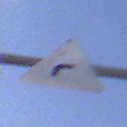
Verkehrszeichen: KurveRechts
Umgebung: Outdoor, RoadRail
Tageszeit: MorningAfternoon
Wetter: PartlyCloudy
Licht: Natural
Jahreszeit: NotSpecified
Kontrast: HighContrast